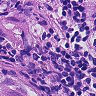
Metastatic tissue present: yes